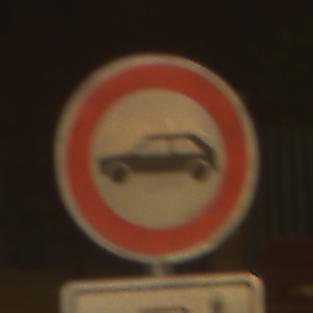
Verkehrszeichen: VerbotPersonenkraftwagen
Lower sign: MehrspurigeFahrzeugeFrei11
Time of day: Night
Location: Outdoor (Urban)
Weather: Clear
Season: NotSpecified
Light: Artificial